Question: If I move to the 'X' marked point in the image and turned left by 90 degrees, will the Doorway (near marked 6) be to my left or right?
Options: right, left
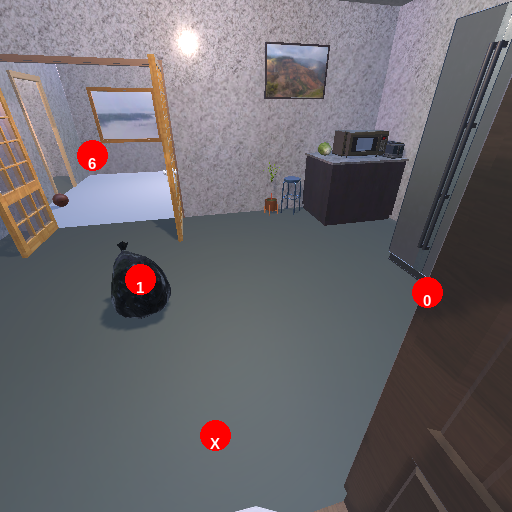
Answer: right